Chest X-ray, AP view. Patient: 21 years old, sex M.
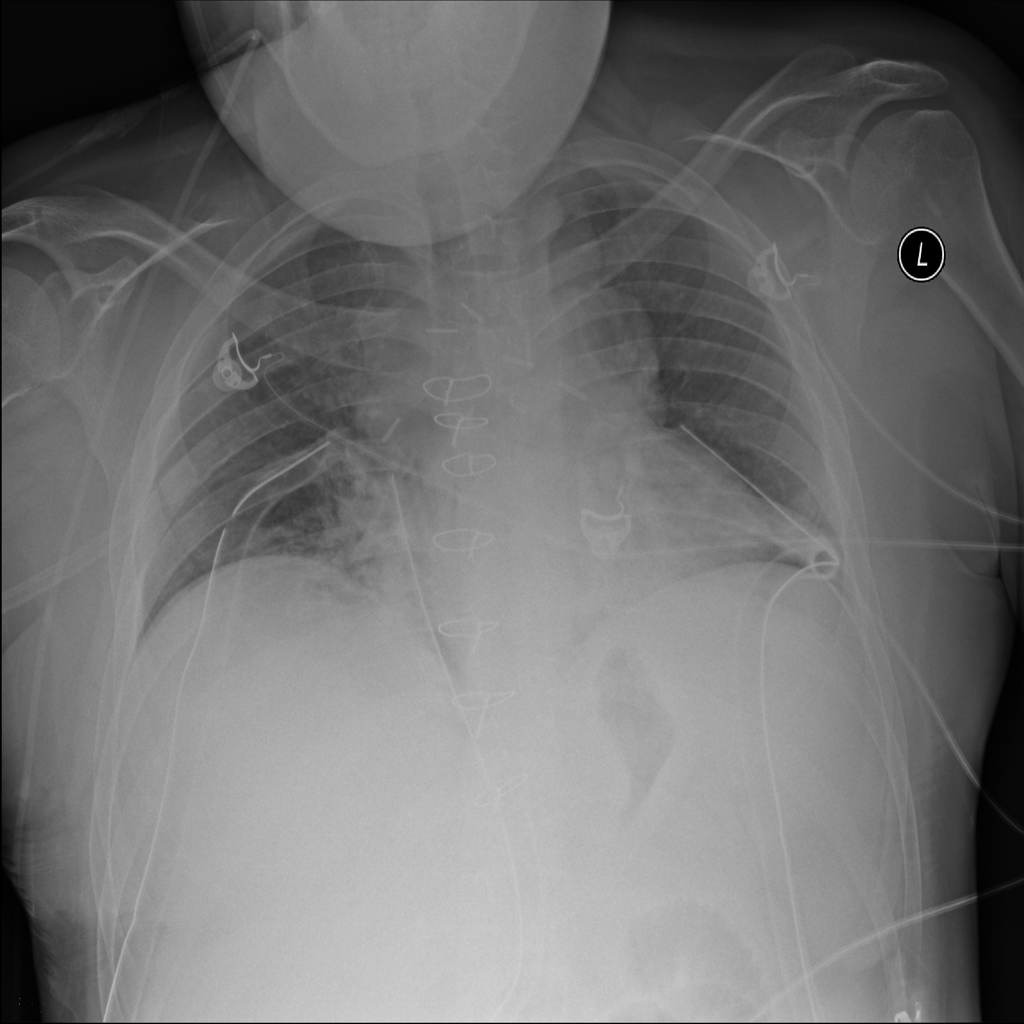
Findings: Infiltration